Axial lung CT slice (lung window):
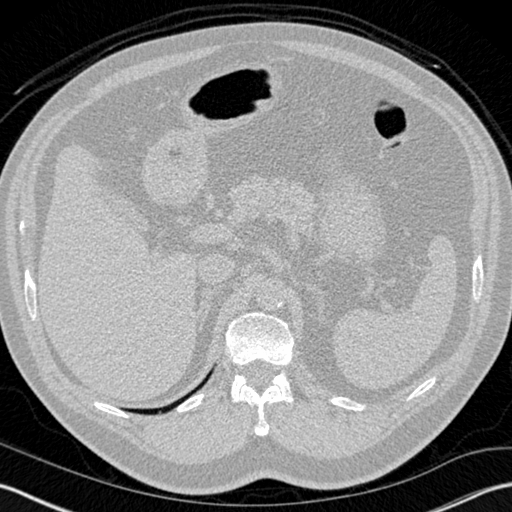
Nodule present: no